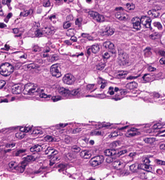
Tumor epithelial tissue: yes
Tumor-associated stroma tissue: no
Normal tissue: no